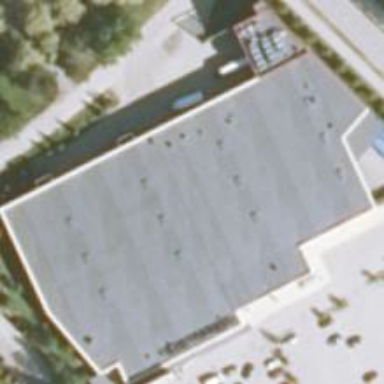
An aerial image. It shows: Supermarket building.